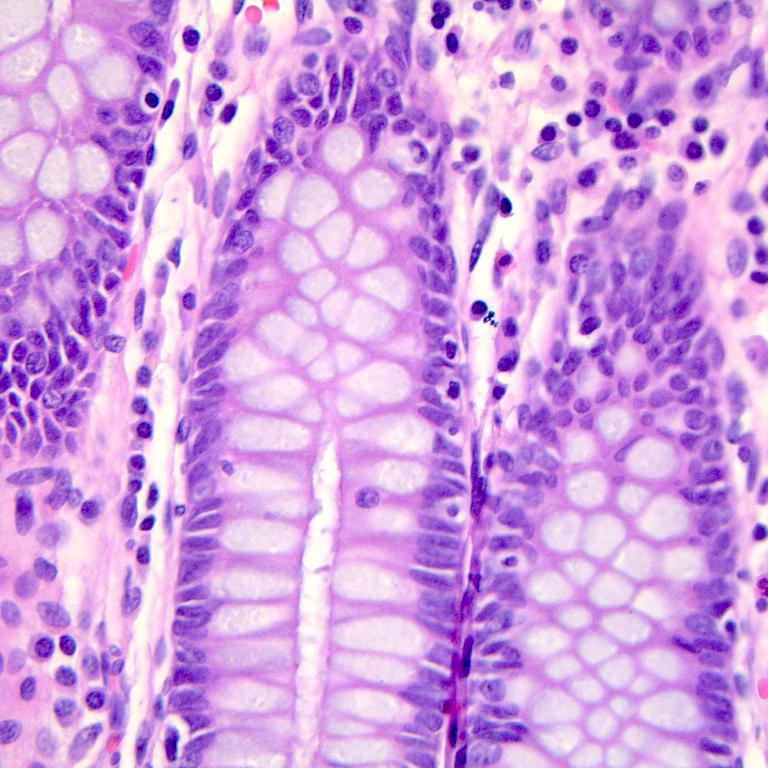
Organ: colon
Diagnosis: benign